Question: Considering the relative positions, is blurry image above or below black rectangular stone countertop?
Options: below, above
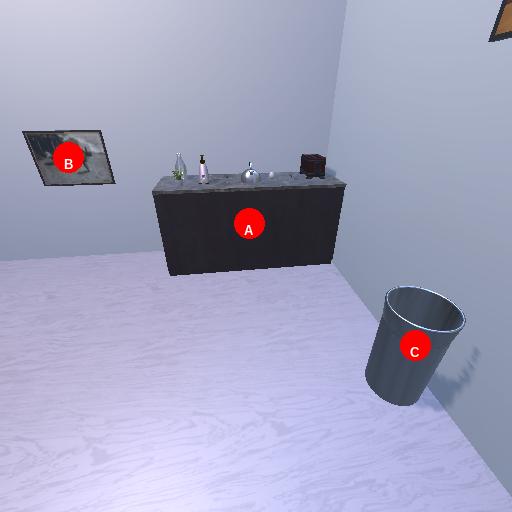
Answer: below